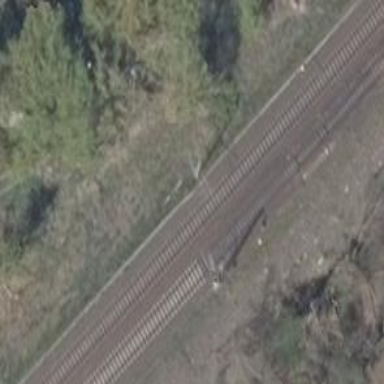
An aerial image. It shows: Railway switch with the turnout on the left side.